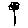
Label: flower